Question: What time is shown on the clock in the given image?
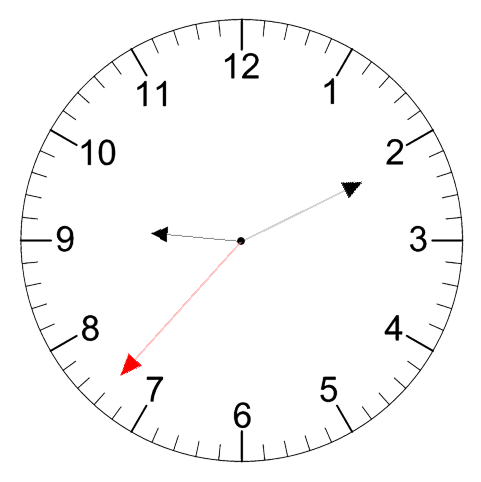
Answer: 09:10:37